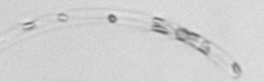
Label: Guinardia_striata